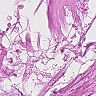
Metastatic tissue present: no